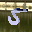
Label: 5